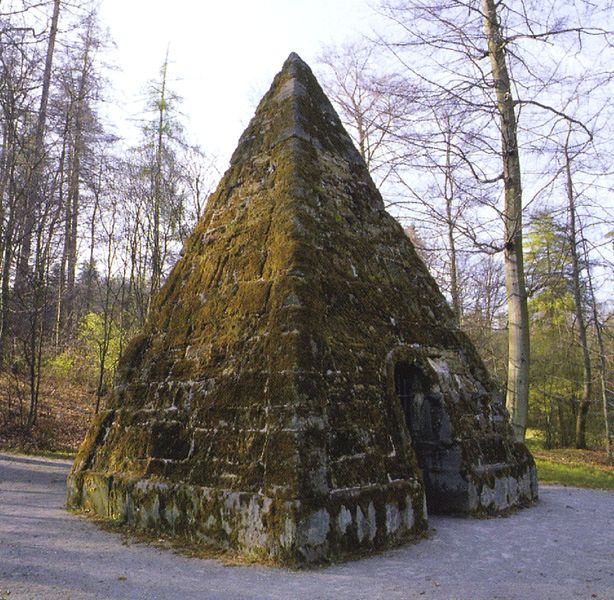
Titel: Ägyptische Pyramide im Landschaftsgarten Wilhelmshöhe
Standort: Kassel, Landschaftsgarten (EU - D - H)
Schlagwörter: baum, blau, blätter, himmel, laub, schatten, bäume, grün, äste, grau, hell, licht, strasse, tür, gras, park, weg, wiese, architektur, sockel, stein, steine, birke, stamm, zweige, gitter, hütte, sonne, boden, wald, bogen, fels, kahl, herbst, winter, platz, rundbogen, tannen, häuschen, spitz, streifen, hoch, frühling, tor, foto, eingang, eng, bedeckt, moos, sonnig, öffnung, bewachsen, graugrün, quader, grab, pyramide, dreieckig, unterschlupf, scatten, betonte ecken, iglu, wek